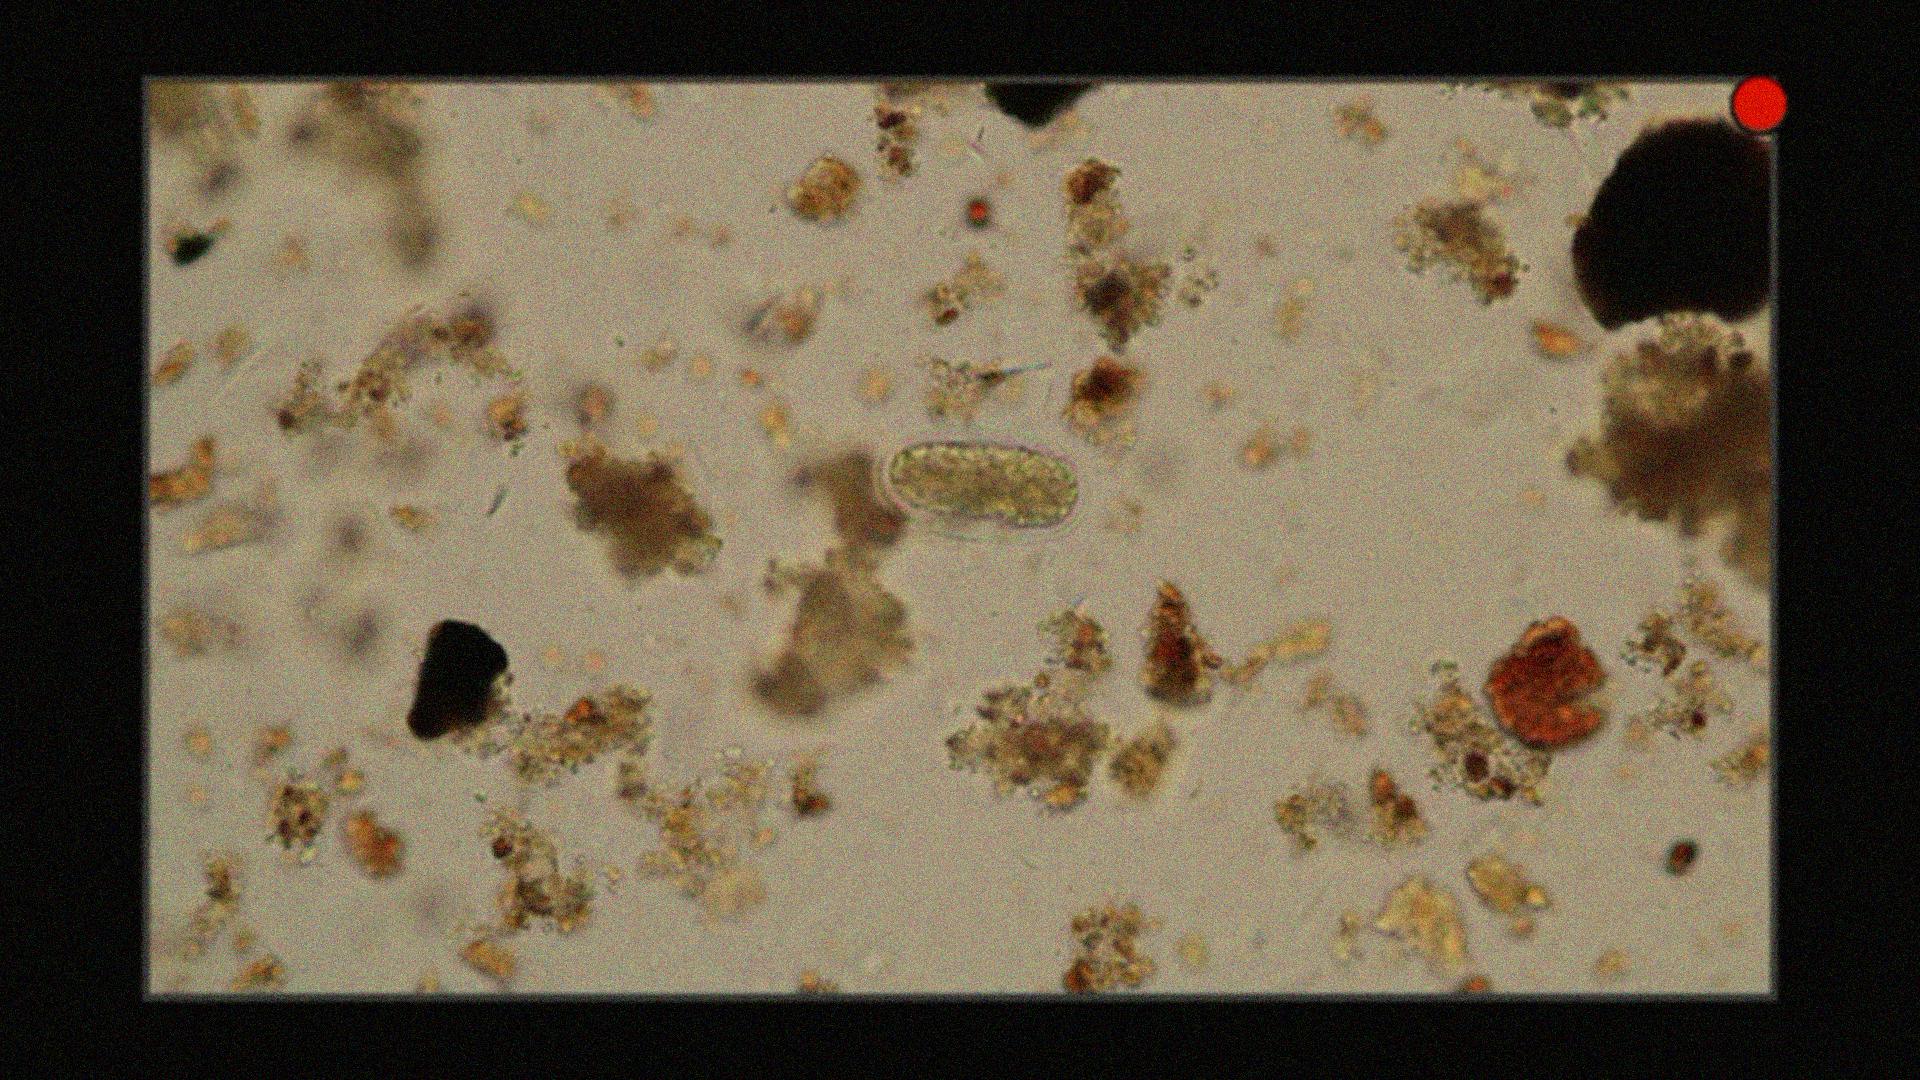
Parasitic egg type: Hookworm egg